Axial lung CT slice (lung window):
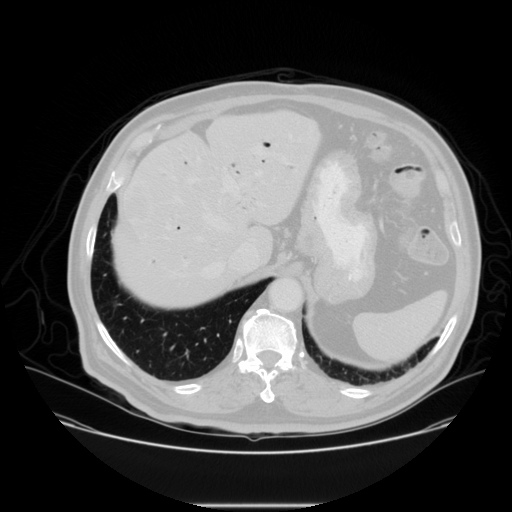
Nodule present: no